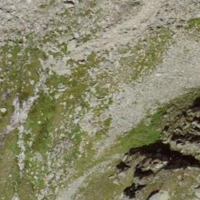
EUNIS habitat code: 31
Species observed at this site:
Micranthes stellaris